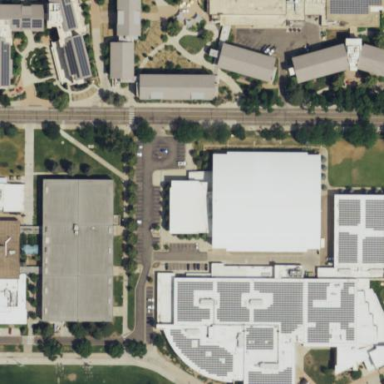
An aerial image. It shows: Sports center building.